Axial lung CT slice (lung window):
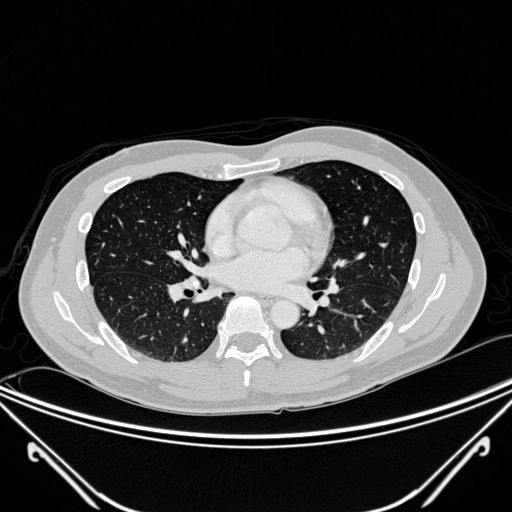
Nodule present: no